Aerial crown-view tile of a tropical tree (Barro Colorado Island, Panama), acquired 20250915:
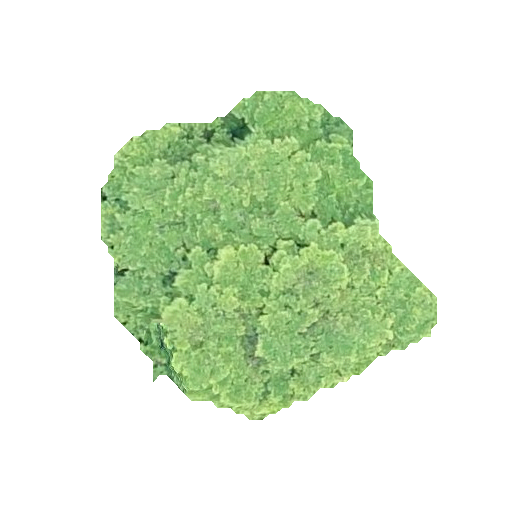
Species: Terminalia amazonia
GBIF accepted scientific name: Terminalia amazonica
Crown area: 107.454 m²